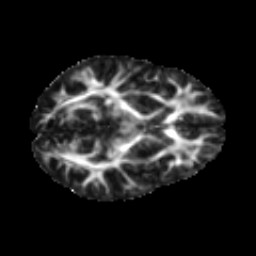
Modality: FA
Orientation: axial
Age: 15
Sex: male
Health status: ill
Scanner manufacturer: ge
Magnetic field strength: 3 T
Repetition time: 6.752 s
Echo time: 0.079 s